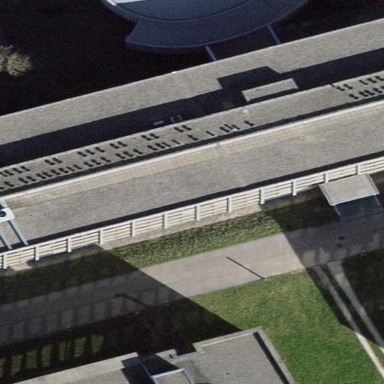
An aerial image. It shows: University building.